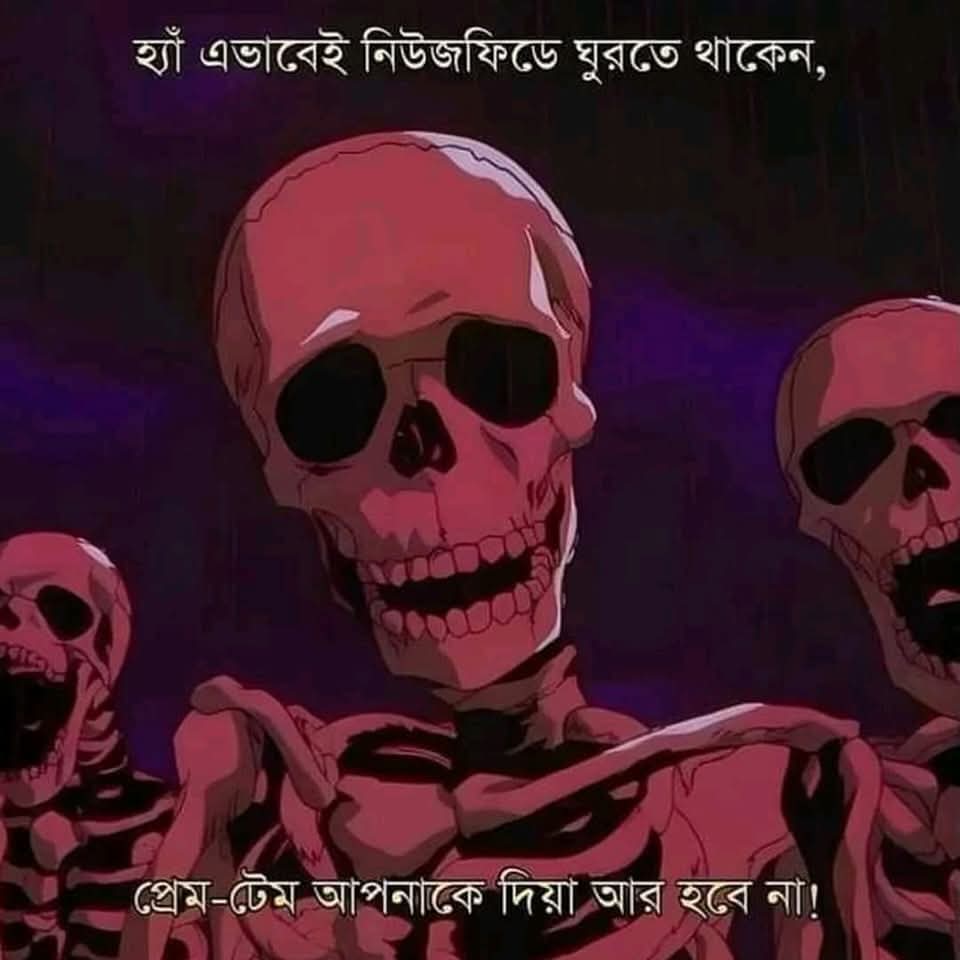
Text: হ্যাঁ এভাবেই নিউজফিডে ঘুরতে থাকেন,
প্রেম-টেম আপনাকে দিয়া আর হবে না!
Label: Non Hate